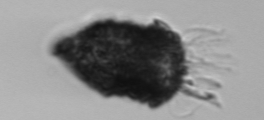
Label: Tintinnopsis